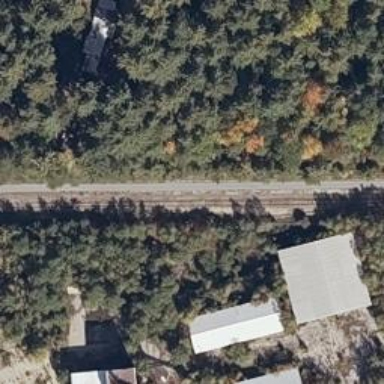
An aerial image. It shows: Abandoned railway.